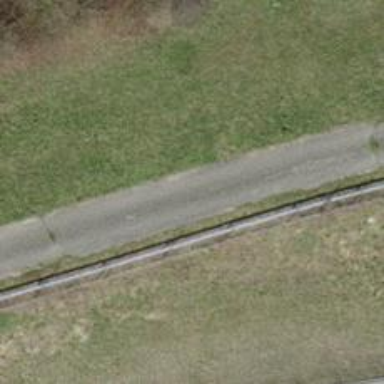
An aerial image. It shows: Paved track road with grade1 track type.